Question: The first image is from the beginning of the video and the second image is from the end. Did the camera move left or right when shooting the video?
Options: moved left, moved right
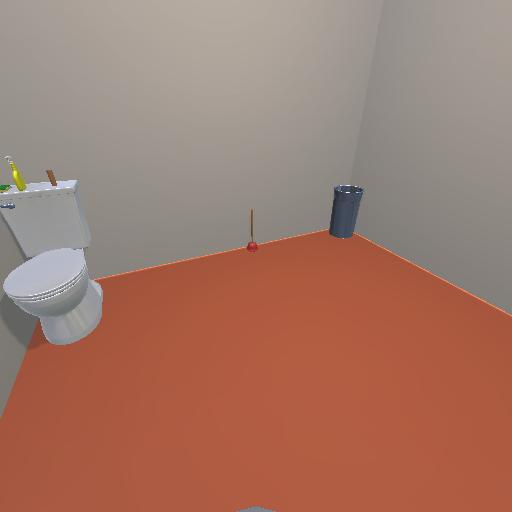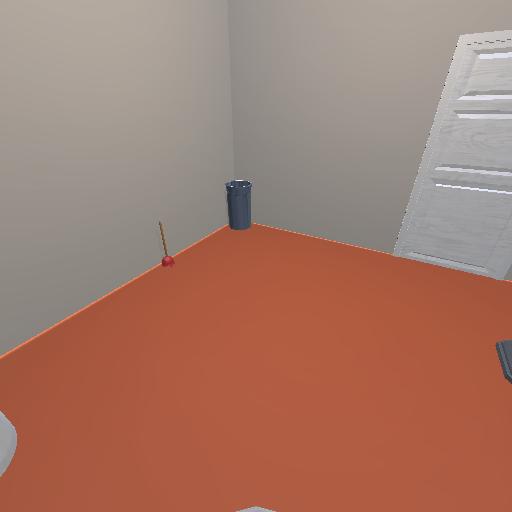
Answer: moved left